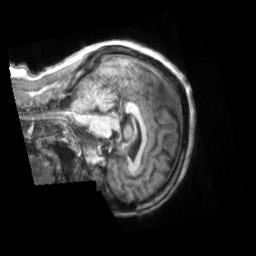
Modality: T1w
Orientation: sagittal
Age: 54
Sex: female
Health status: ill
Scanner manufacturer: siemens
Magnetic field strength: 3 T
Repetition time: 2.2 s
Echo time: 0.00157 s